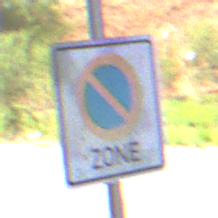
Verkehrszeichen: BeginnEingeschraenktesHalteverbotZone
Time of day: Midday
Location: Roofed (Underpass)
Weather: Clear
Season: NotSpecified
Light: Natural